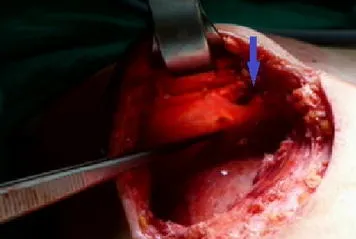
Right pectoral muscle oozing (arrow) over the 2nd intercostal space 2 cm paramidline to sternum was found during exploration surgery. Intercostal perforator bleeding was suspected.
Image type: medical_photograph (oral_photograph)